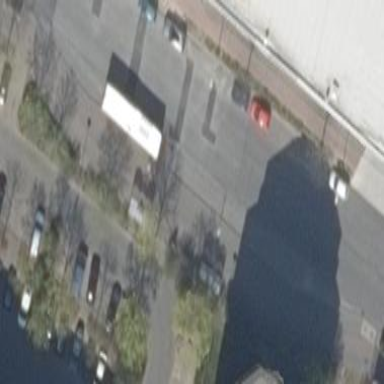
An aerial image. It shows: Footway covered with paving stones.